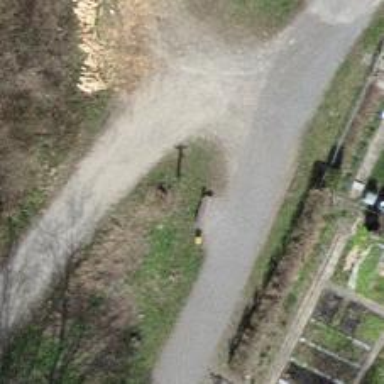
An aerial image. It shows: Bench.